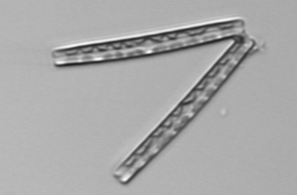
Label: Thalassionema